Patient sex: F
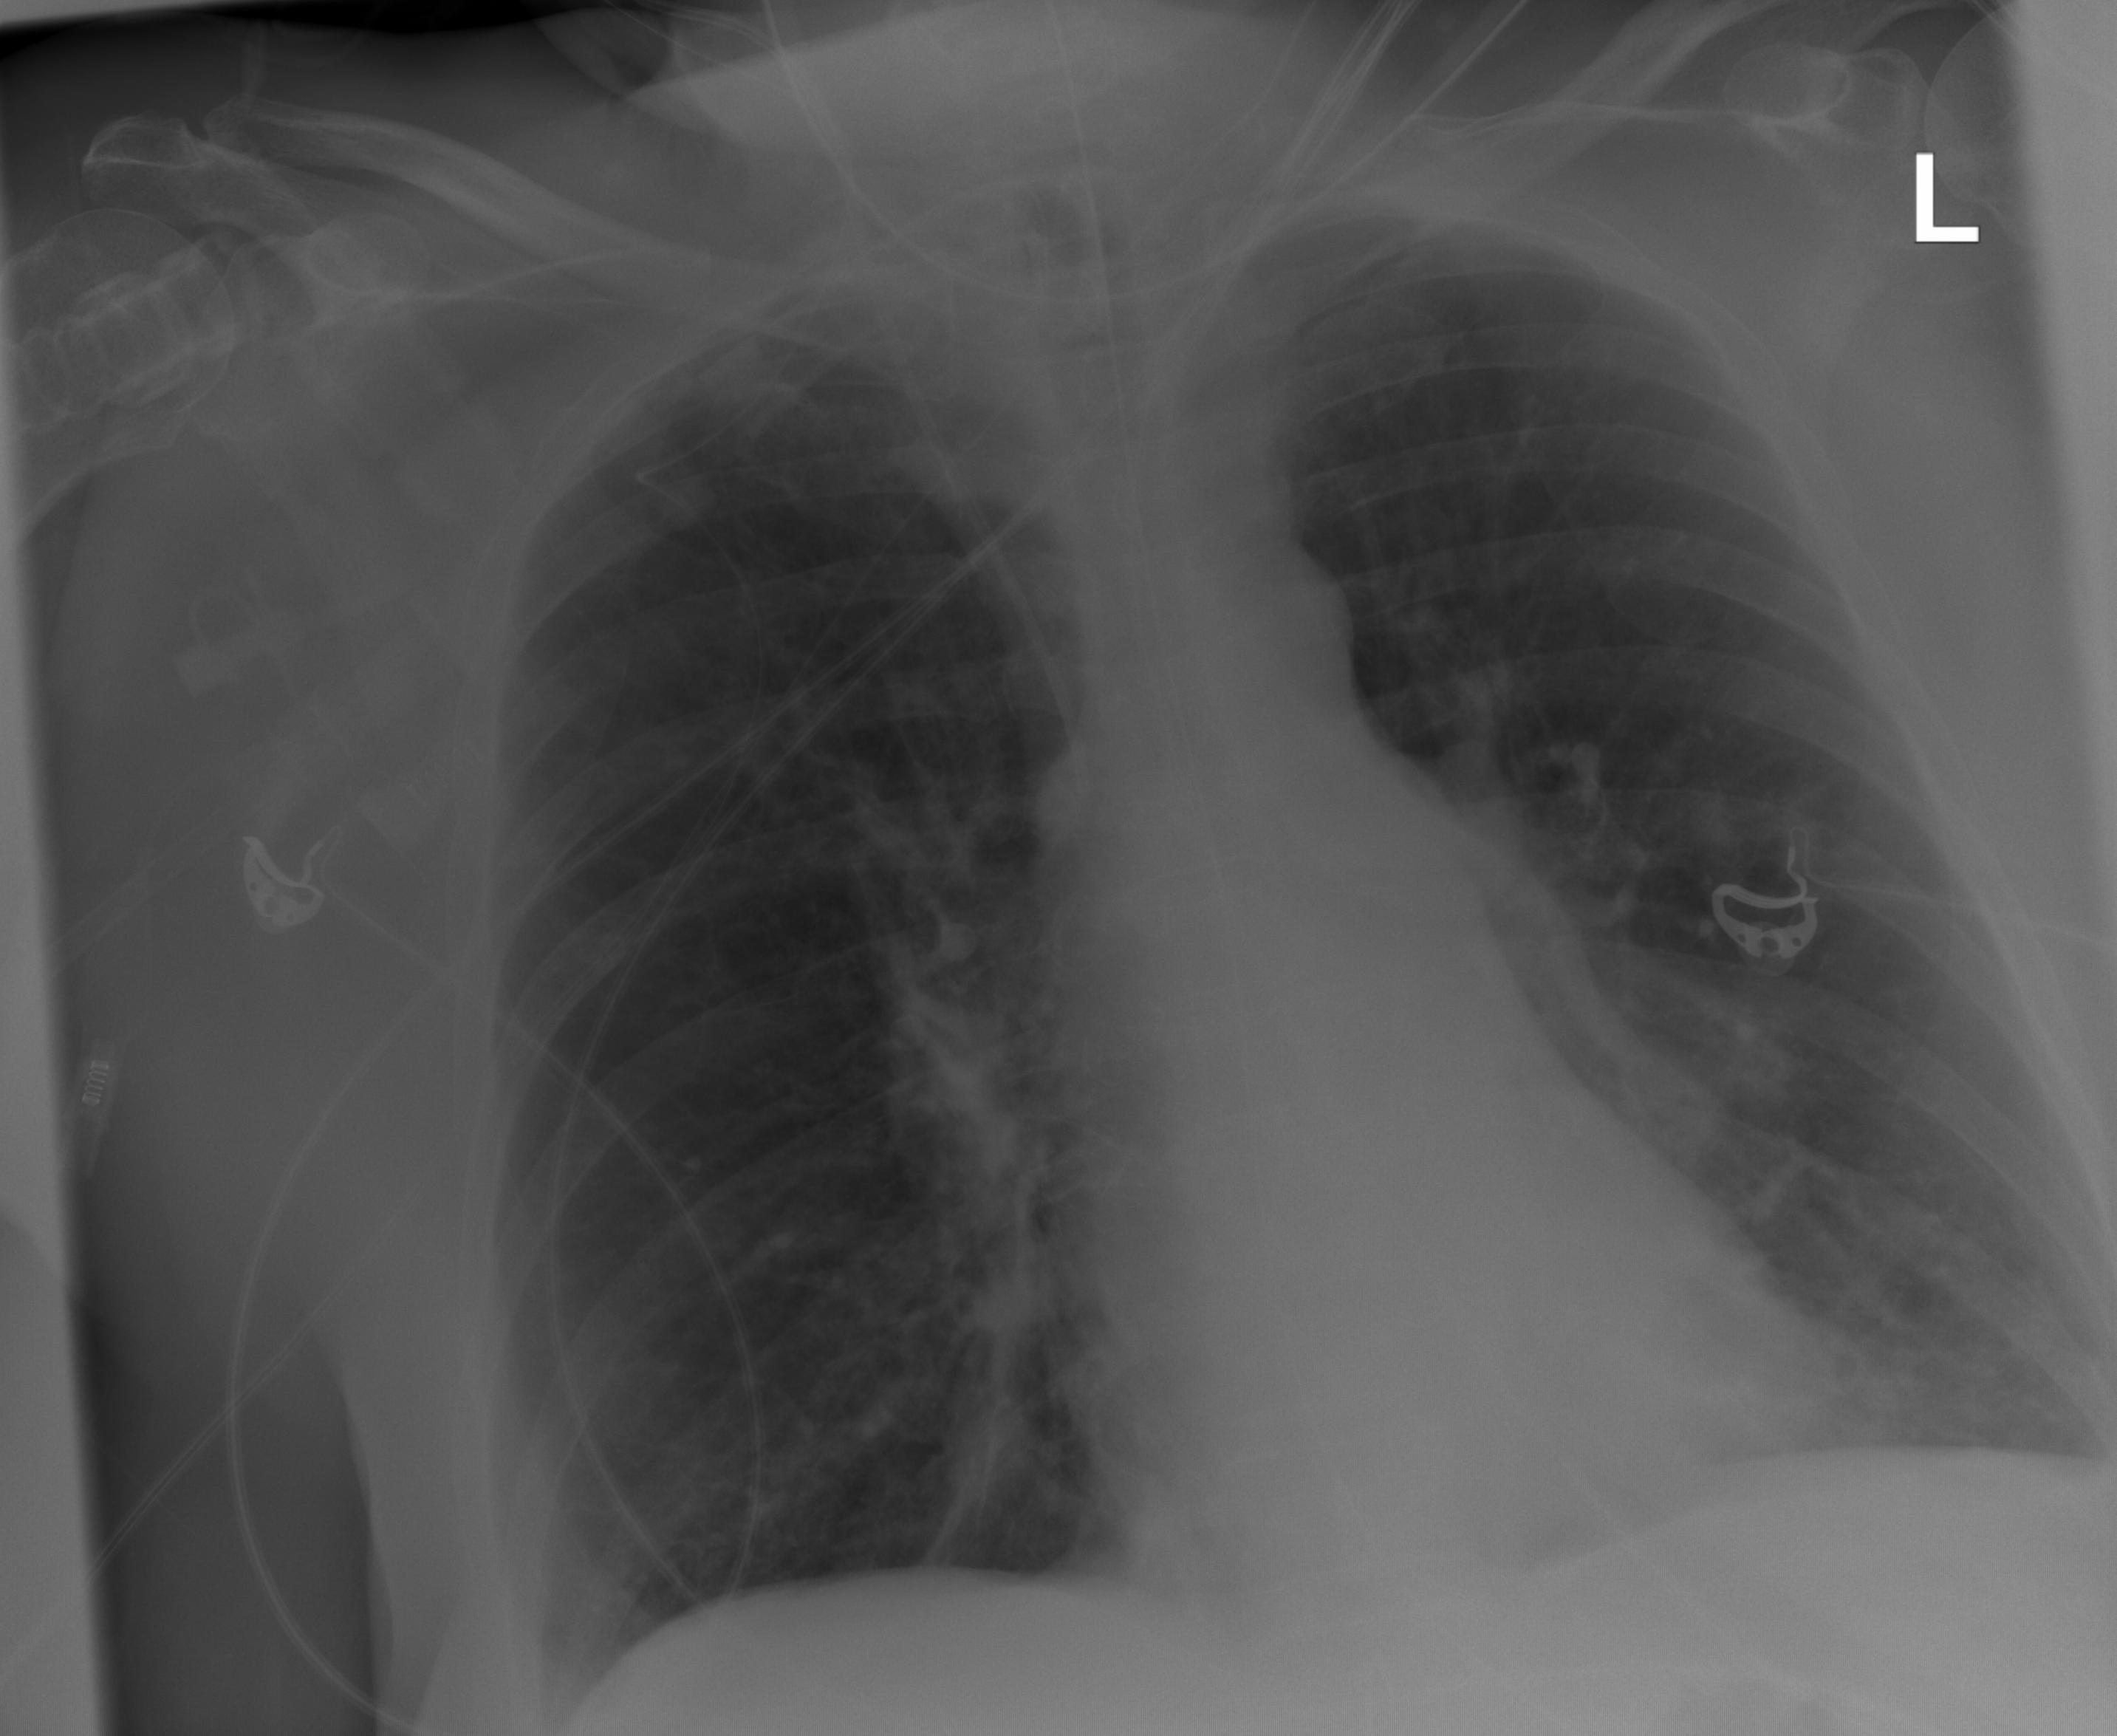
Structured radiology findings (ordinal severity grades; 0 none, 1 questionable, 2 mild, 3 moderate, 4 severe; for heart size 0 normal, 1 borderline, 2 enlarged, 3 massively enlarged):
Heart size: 0
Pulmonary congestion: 0
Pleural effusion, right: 0
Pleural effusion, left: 0
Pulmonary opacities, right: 0
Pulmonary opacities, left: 2
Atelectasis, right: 2
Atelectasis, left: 2